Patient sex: M
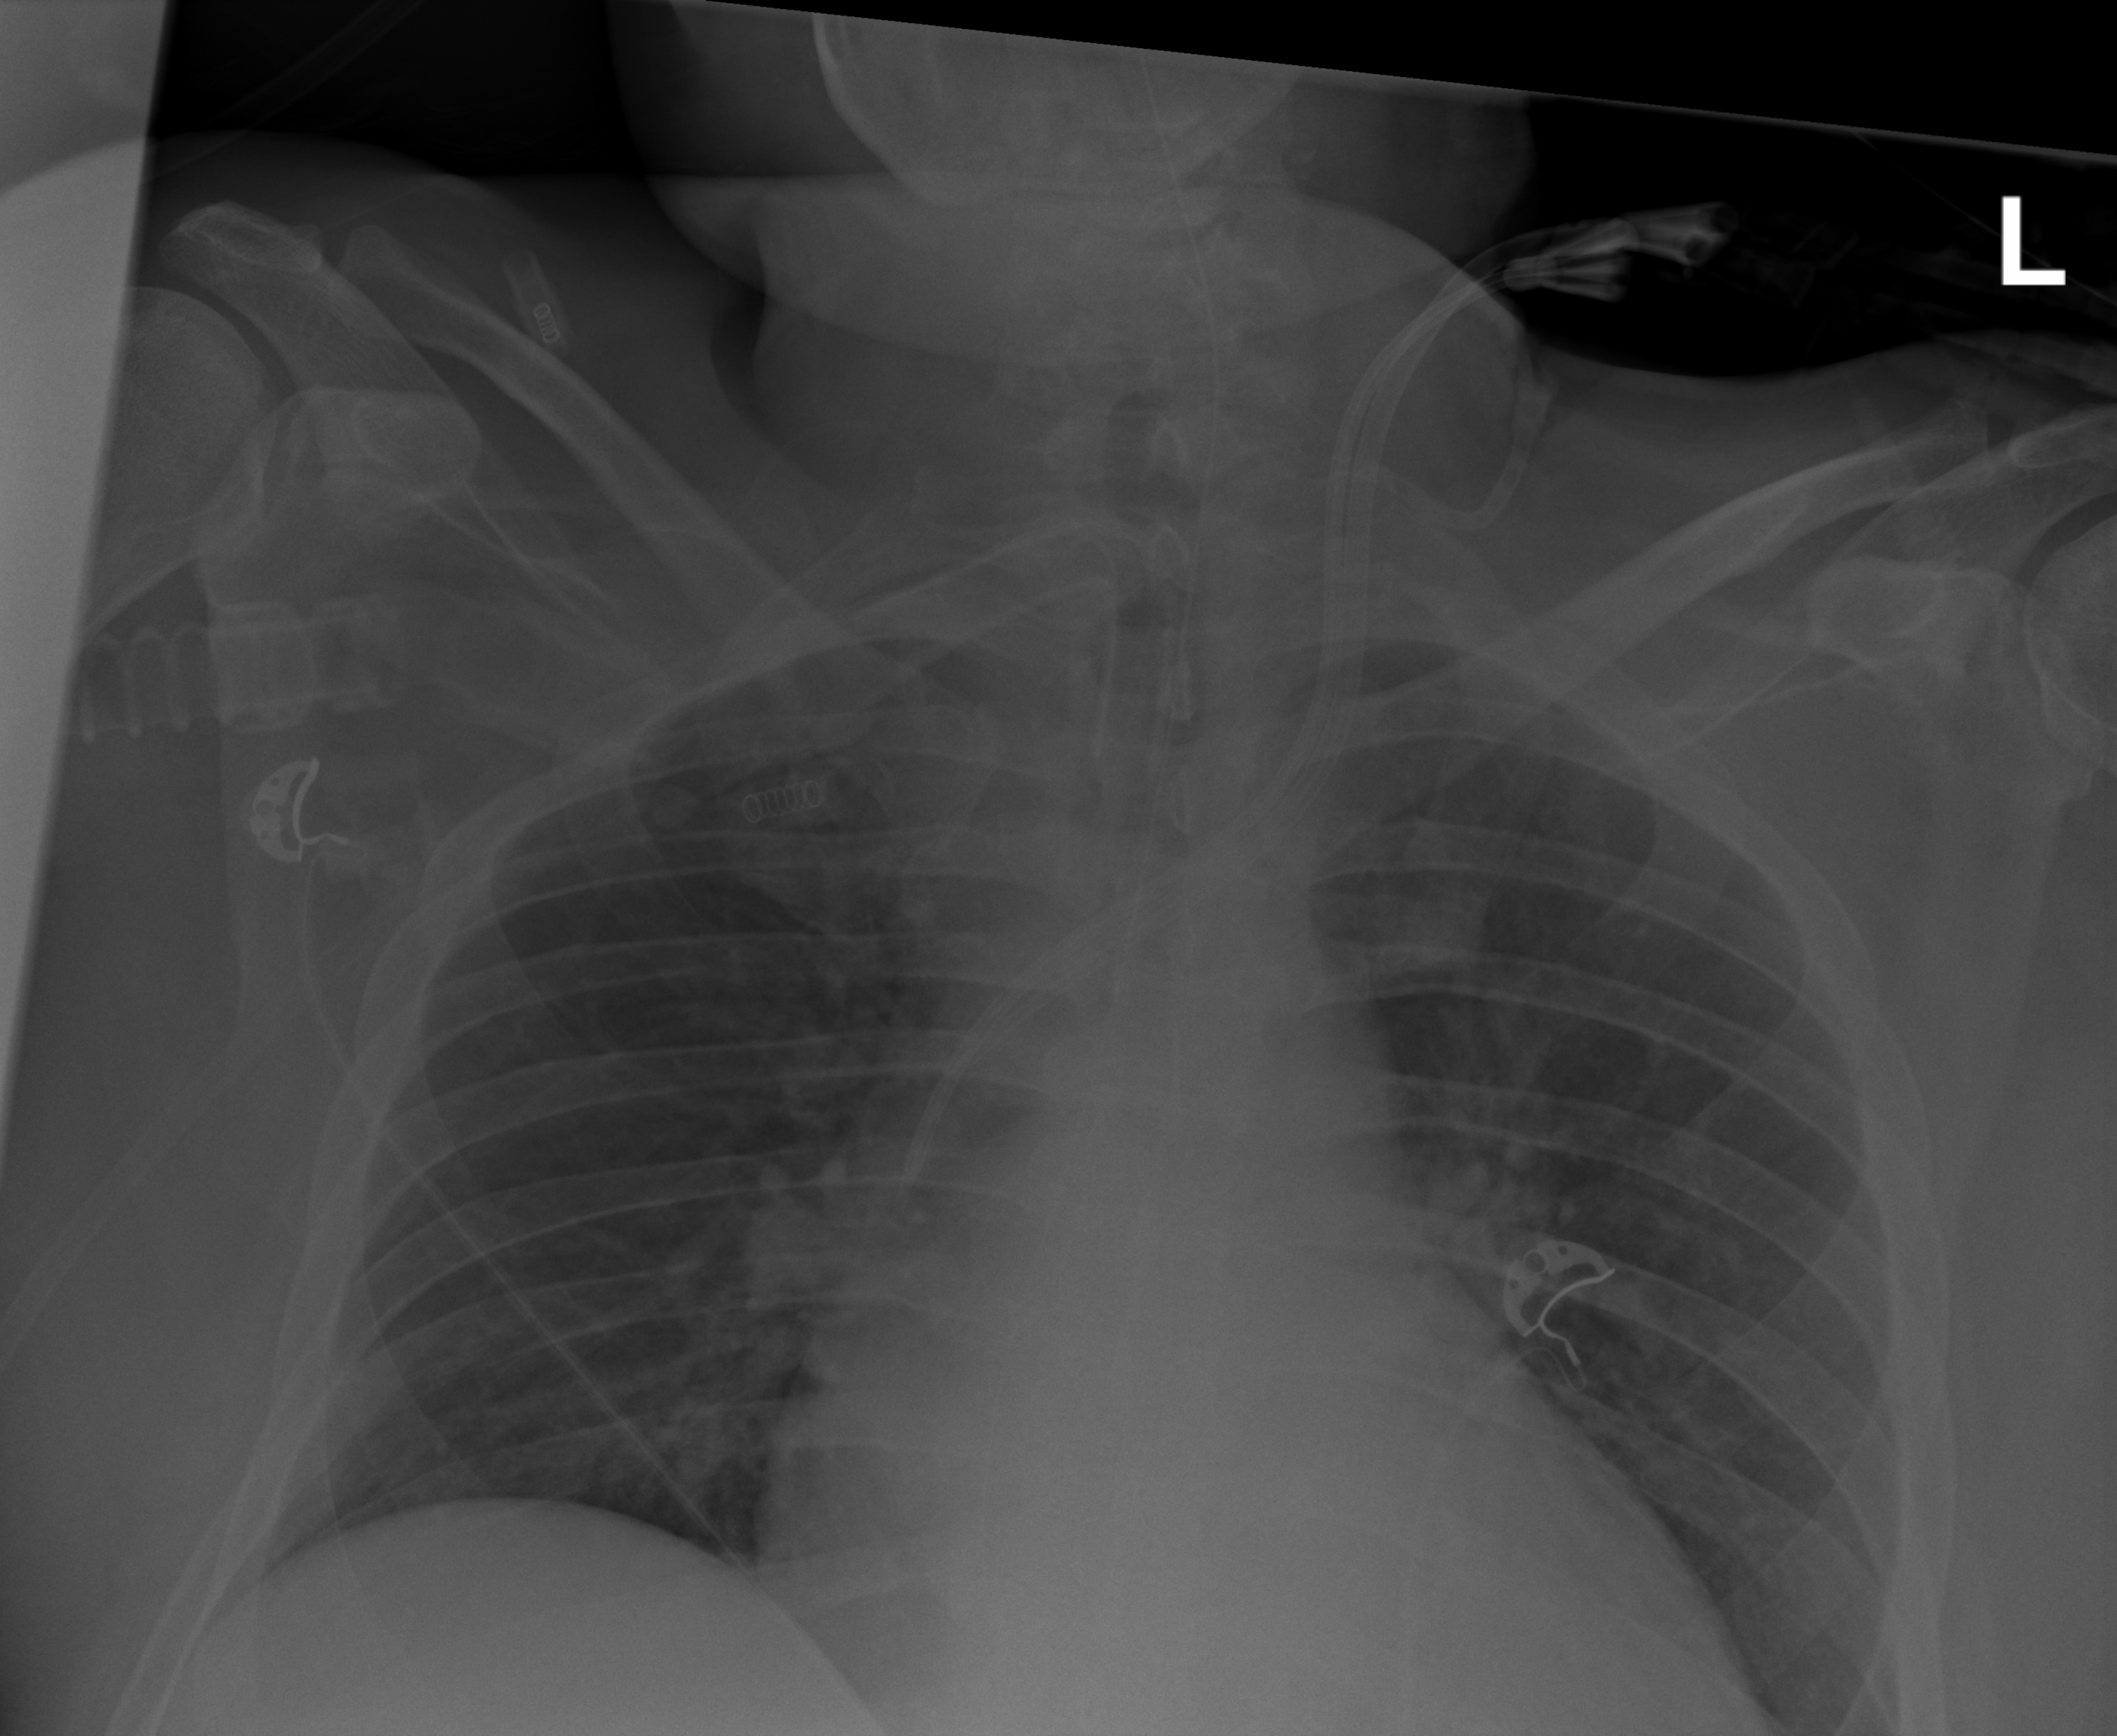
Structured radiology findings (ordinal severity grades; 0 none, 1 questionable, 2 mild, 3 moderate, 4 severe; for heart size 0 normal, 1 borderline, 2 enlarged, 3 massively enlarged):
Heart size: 2
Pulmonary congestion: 2
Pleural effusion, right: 0
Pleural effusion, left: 0
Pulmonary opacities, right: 0
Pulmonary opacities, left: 0
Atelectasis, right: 2
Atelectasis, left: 2